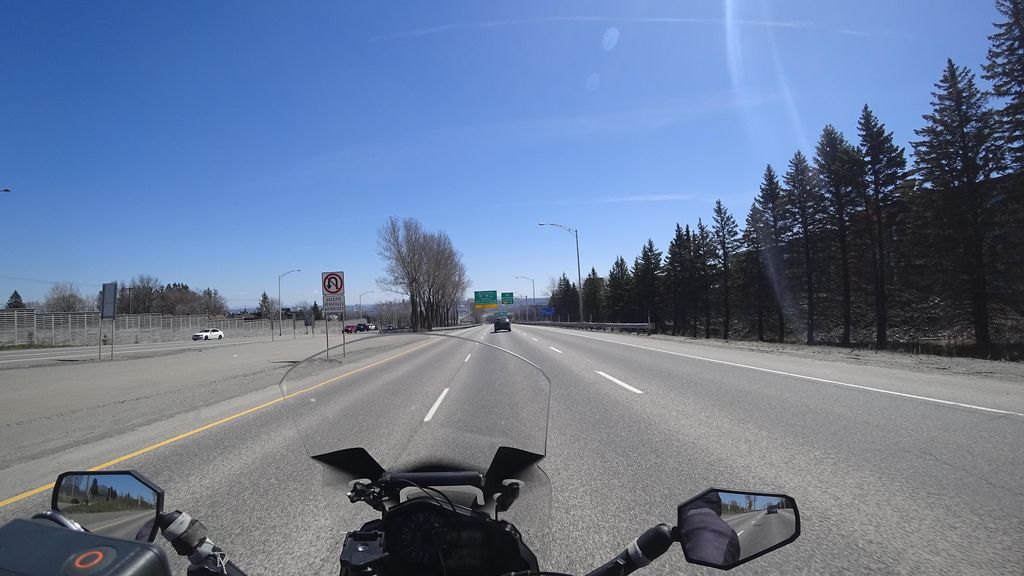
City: quebec_city